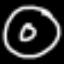
Label: donut